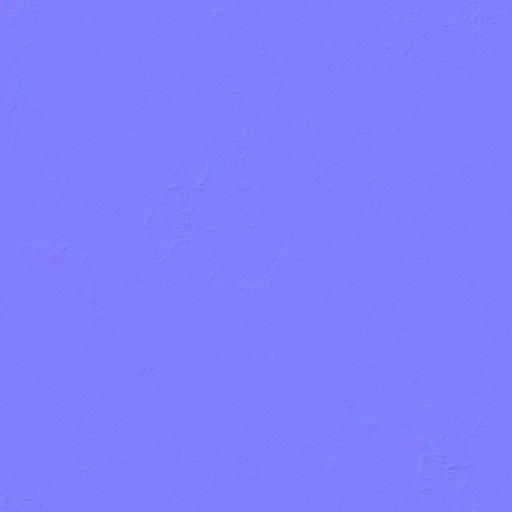
antique brown clean floor stone terrazzo white